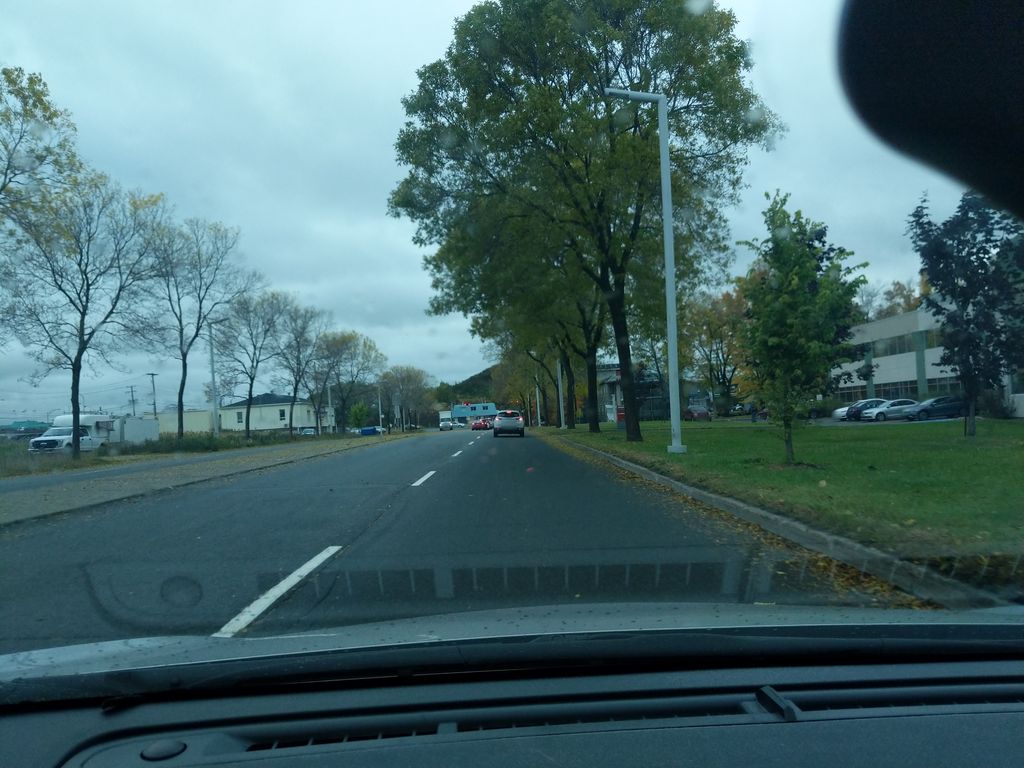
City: quebec_city